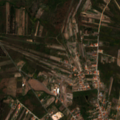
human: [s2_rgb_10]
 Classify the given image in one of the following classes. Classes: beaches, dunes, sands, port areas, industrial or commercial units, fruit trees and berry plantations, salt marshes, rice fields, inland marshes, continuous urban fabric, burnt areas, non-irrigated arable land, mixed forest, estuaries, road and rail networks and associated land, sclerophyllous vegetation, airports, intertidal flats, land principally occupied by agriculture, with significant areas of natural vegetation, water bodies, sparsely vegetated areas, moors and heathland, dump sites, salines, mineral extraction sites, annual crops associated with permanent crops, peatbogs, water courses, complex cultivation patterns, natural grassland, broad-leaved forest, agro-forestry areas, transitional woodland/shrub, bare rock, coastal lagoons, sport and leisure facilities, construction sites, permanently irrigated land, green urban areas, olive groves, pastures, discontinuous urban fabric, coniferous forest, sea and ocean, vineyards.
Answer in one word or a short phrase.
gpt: discontinuous urban fabric, pastures, complex cultivation patterns, land principally occupied by agriculture, with significant areas of natural vegetation, broad-leaved forest, transitional woodland/shrub